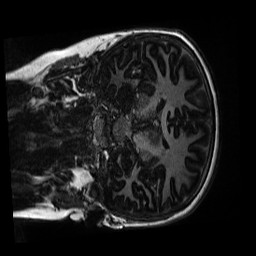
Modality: MP2RAGE
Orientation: coronal
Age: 9
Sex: male
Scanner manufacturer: siemens
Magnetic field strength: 3 T
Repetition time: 4 s
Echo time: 0.00303 s